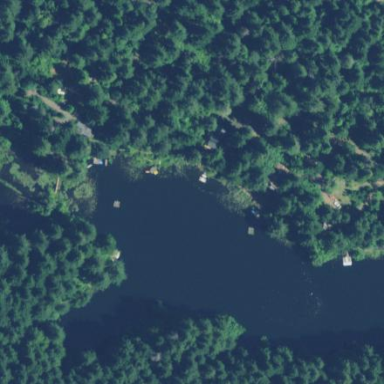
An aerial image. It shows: Serene lake.